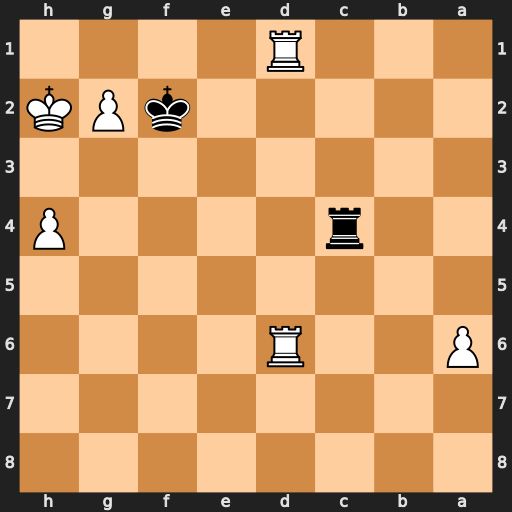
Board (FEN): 8/8/P2R4/8/2r4P/8/5kPK/3R4
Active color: b
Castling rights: -
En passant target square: -
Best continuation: Rxh4#